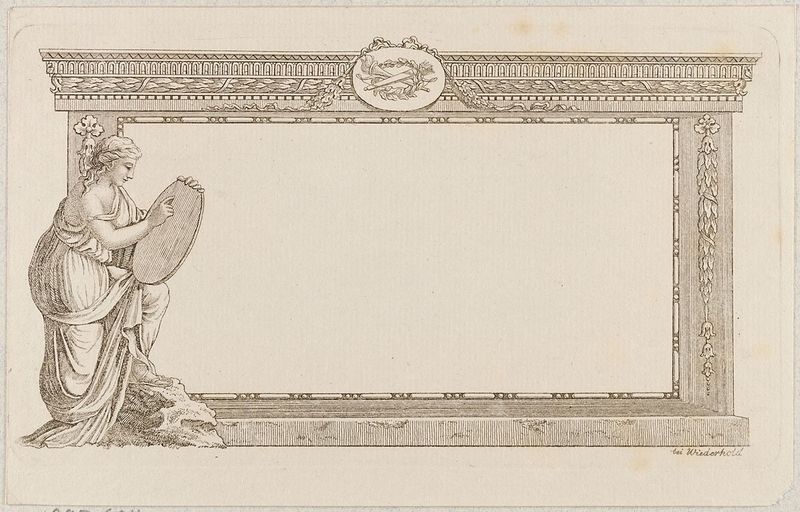
Titel: Blatt aus einer Folge von Kartuschen, Rahmen und Landschaften für Stammbücher
Künstler: Wiederhold
Standort: Hamburg
Institution: Museum für Kunst und Gewerbe Hamburg
Schlagwörter: frau, rahmen, gesten, spiegel, papier, grafik, graphik, ornamente, fotografie, photographie, medaillon, druckgraphik, druckgrafik, radierung, girlanden, wappen, harfe, lyra, oranament, astragal, perlstab, klobrille, reproduktionen, blumengewinde, druckerzeugnisse, armhaltungen, ornamentstich, vorlageblätter, trophäe